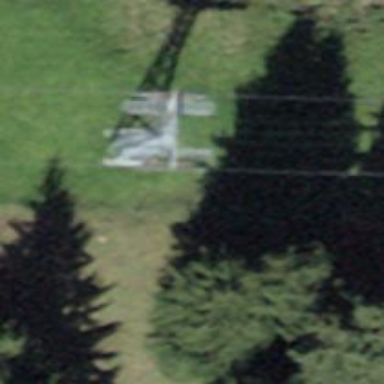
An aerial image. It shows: Pylon for aerialway.